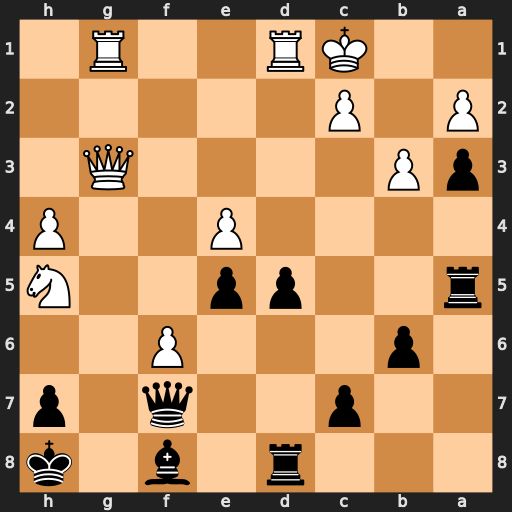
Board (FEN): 3r1b1k/2p2q1p/1p3P2/r2pp2N/4P2P/pP4Q1/P1P5/2KR2R1
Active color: b
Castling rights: -
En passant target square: -
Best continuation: Bh6+ Kb1 Qxh5